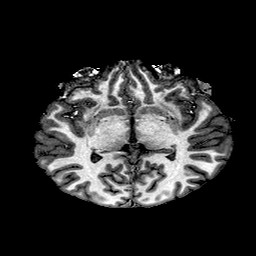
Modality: T1w
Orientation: coronal
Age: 25
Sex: male
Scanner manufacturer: ge
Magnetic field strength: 3 T
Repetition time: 7.66 s
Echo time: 0.003476 s